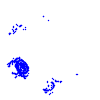
Particle: pion